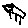
Label: bird